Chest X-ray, AP view. Patient: 12 years old, sex M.
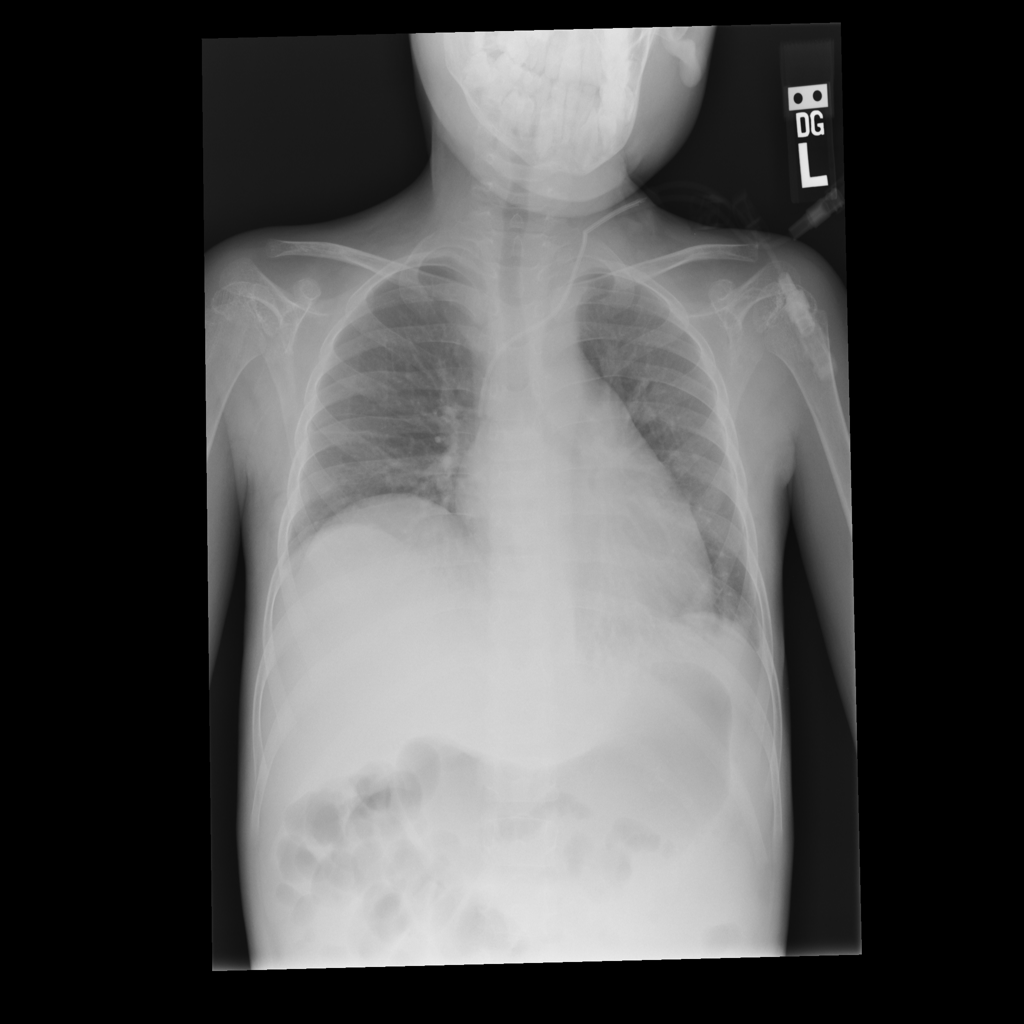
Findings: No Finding